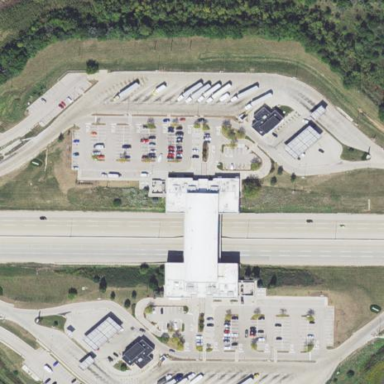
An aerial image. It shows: Rest area along the road.